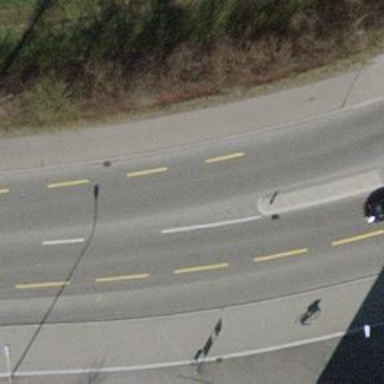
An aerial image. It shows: Secondary road with asphalt surface and sidewalks on both sides. There is cycle track on the left side.